Current action and preconditions to check: trajectory_clear

Your task: For each precondition in the list above, predict whether it will hold at this action.

Consider the current scene as observed from the mobile robot's camera, and analyze the predicted future states of all dynamic agents (e.g., people, animals, vehicles, or any moving entities) within the NEXT SECOND.

IMPORTANT: Only answer "very likely" if you are absolutely certain—based on strong, clear evidence—that a dynamic agent will violate the precondition in the predicted future state. Do NOT answer "very likely" for unlikely, ambiguous, or low-probability risks.

Ask yourself for each precondition: Is there a high probability, with clear and convincing evidence, that the predicted future states of any dynamic agent will interfere with the predicted future state of the currently executing action within the NEXT SECOND, causing that precondition to fail?

Assess the risk level based on these predictions. Use "likely" or "very likely" if motions create a clear risk of interference.

Use "neutral" or "improbable" if agents are nearby but their predicted paths are clearly diverging or non-conflicting.

Failure Risk Categories: "very improbable", "improbable", "neutral", "likely", "very likely"

Answer Format: Output ONLY the probability_of_failure value from these categories: "very improbable", "improbable", "neutral", "likely", "very likely"

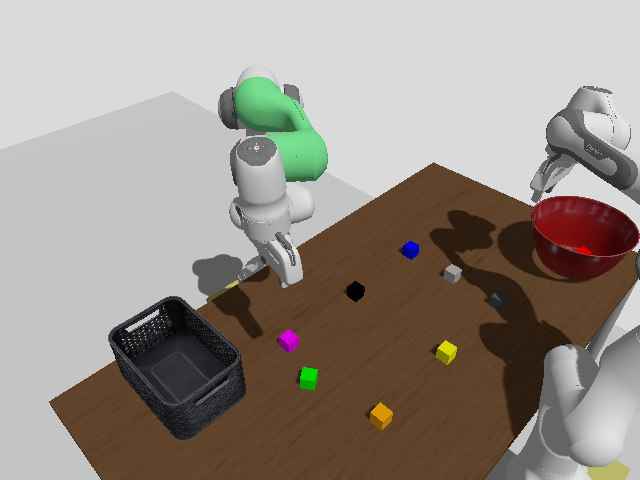

Answer: very improbable